高一 · 计数
（2020 春・東庄期末）由袁隆平团队研发的第三代杂交水稻于 2019 年 10 月 21 日至 22 日首次公开测产, 经测产专家组评定, 最终由产为 1046.3 公斤, 第三化杂交水稻的综合优势可以推动我国的水稻生产向更加优质、高产、绿色和可持续方向发展. 某企业引进一条先进的食品生产线, 计划以第三代杂交水稻为原料进行深加工, 创建一个新产品, 已知该产品的质量以某项指标值 $k$ (70 $\leqslant k<100 ）$ 为衡量标准，质量指标的等级划分如表:

| 质量指标值 $k$ | $90 \leqslant k<100$ | $85 \leqslant k<90$ | $80 \leqslant k<85$ | $75 \leqslant k<80$ | $70 \leqslant k<75$ |
| :------------: | :------------------: | :-----------------: | :-----------------: | :-----------------: | :-----------------: |
|    产品等级    |         $A$          |         $B$         |         $C$         |         $D$         |         $E$         |

为了解该产品的生产效益, 该企业先进行试生产, 从中随机抽取了 1000 件产品, 测量了每件产品

$n \in \mathbf{N}^{*}, 5 n \leqslant k<5(n+1)$.

（1）试确定 $n$ 的所有取值，并求 $a$;

(2) 从样本质量指标值不小于 85 的产品中采用按比例分配的分层随机抽样的方法抽取 7 件产品,然后从这 7 件产品中一次性随机抽取 2 件产品, 求至少有 1 件 $A$ 级品的概率;

（3）求样本质量指标值 $k$ 的平均数 $\bar{k}$ （各分组区间的数据以该组区间的中点值代表）.
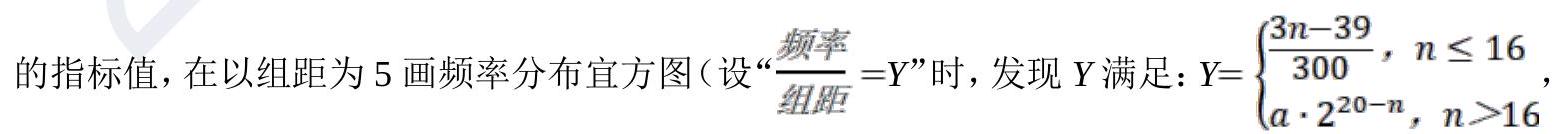
答案: 解：（1）根据题意, $k \in[70,100 ）$, 按组距为 5 可分成 6 个小区间,分别是 $[70,75),[75,80),[80,85),[85,90),[90,95),[95,100 ）$.因为 $70 \leqslant k<100$, 由 $5 n \leqslant k<5(n+1) ， n \in \mathbf{N}^{*}$,所以 $n=14,15,16,17,18,19$,每个小区间对应的频率值分别是 $5 Y=\left\{\begin{array}{l}\frac{3 n-39}{60}, n=14,15,16 \\ 5 a \cdot 2^{20-n}, n=17,18,19 .\end{array}\right.$所以 $\frac{3 \times(14+15+16-39)}{60}+5 a(8+4+2)=1$,解得 $a=\frac{1}{100}$.

(2) 由（1）中的数据, 得

$k \in[85,90)$ 的频率为 $\frac{1}{100} \times 2^{20^{-17}} \times 5=0.4$;

$k \in\left[90,95 ）\right.$ 的频率为 $\frac{1}{100} \times 2^{20^{-18}} \times 5=0.2$;

$k \in\left[95,100 】\right.$ 的频率为 $\frac{1}{100} \times 2^{20^{-1}} \times 5=0.1$,

利用按比列分配分层随机抽样抽取的 7 件产品中,
$k \in[85,90)$ 的有 4 件, 分别记作 $A_{1}, A_{2}, A_{3}, A_{4}$; $k \in\left[90,100 ）\right.$ 的有 3 件, 分别记作 $B_{1}, B_{2}, B_{3}$,

从抽取的 7 件产品中任取 2 件产品, 则样本空间 $\Omega=\left\{A_{1} A_{2}, A_{1} A_{3}, A_{1} A_{4}, A_{1} B_{1}, A_{1} B_{2}, A_{1} B_{3}, A_{2} A_{3}\right.$, $\left.A_{2} A_{4}, A_{2} B_{1}, A_{2} B_{2}, A_{2} B_{3}, A_{3} A_{4}, A_{3} B_{1}, A_{3} B_{2}, A_{3} B_{3}, A_{4} B_{1}, A_{4} B_{2}, A_{4} B_{3}, B_{1} B_{2}, B_{1} B_{3}, B_{2} B_{3}\right\}$,所以 $n(\Omega)=21$.

事件 $A=$ “随机抽取的 2 件产品中至少有一件 $A$ 级品 “,则 $A=\left\{A_{1} B_{1}, A_{1} B_{2}, A_{1} B_{3}, A_{2} B_{1}, A_{2} B_{2}, A_{2} B_{3}, A_{3} B_{1}, A_{3} B_{2}, A_{3} B_{3}, A_{4} B_{1}, A_{4} B_{2}, A_{4} B_{3}, B_{1} B_{2}, B_{1} B_{3}\right.$, $\left.B_{2} B_{3}\right\}$,

所以 $n(A)=15$,

由古典概型公式, 得 $P(A)=\frac{n(\Omega)}{n(A)}=\frac{15}{21}=\frac{5}{7}$.

(3) $k \in[70,75)$ 的概率为 $\frac{3 \times 14-39}{60}=\frac{1}{20}$,

$k \in[75,80)$ 的概率为 $\frac{3 \times 15-39}{60}=\frac{1}{10}$,

$k \in[80,85)$ 的概率为 $\frac{3 \times 16-39}{60}=\frac{3}{20}$,

$k \in[85,90 ）$ 的概率为 0.4 ,

$k \in[90 ， 95 ）$ 的概率为 0.2 ,

$k \in[95 ， 100 ）$ 的概率为 0.1 ,

$\bar{k}=72.5 \times \frac{1}{20}+77.5 \times \frac{1}{10}+82.5 \times \frac{3}{20}+87.5 \times 0.4+92.5 \times 0.2+97.5 \times 0.1=87$.